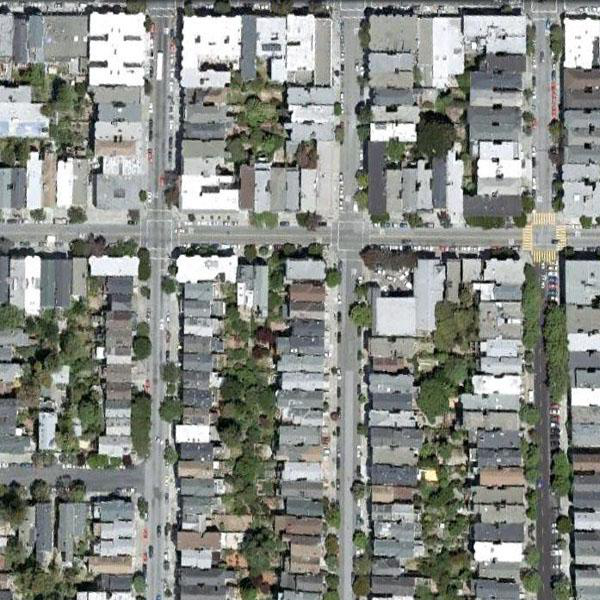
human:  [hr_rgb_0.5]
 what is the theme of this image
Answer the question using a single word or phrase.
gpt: dense residential